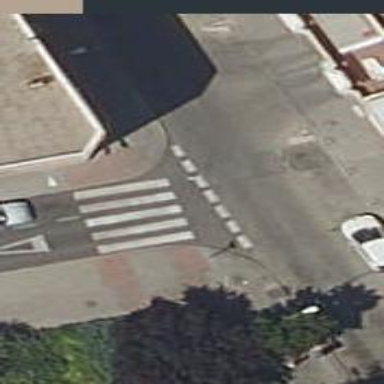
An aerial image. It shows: Uncontrolled road crossing.